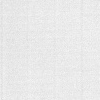
Atmospheric dust classification: dusty